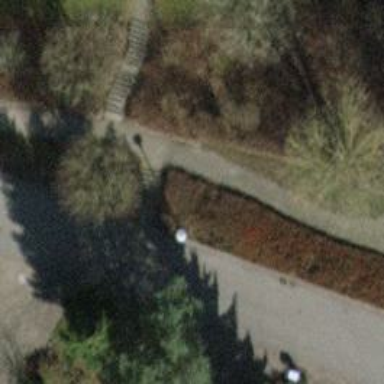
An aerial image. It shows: Road with steps.